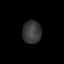
Tissue: prostate
Cell type: T cells
Senescence score: 0.2966
Nuclear area (px): 417
Mean DAPI intensity: 57.664